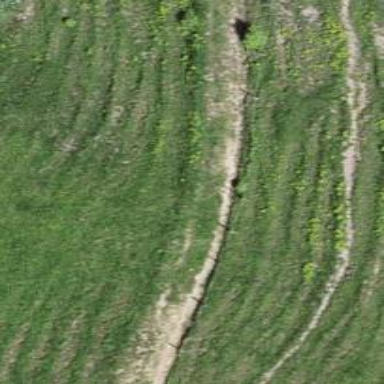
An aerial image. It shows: Grass track with grade 5 tracktype.